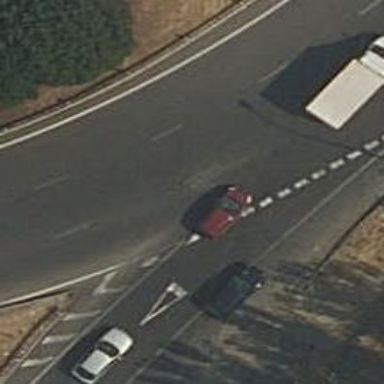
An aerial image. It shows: Road with "give way" sign.